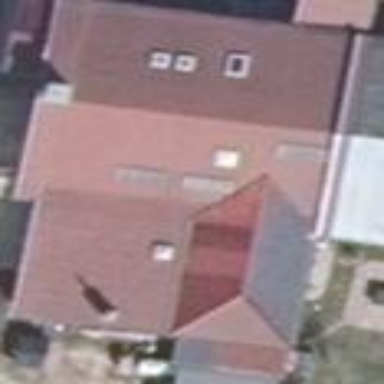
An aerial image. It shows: Building.